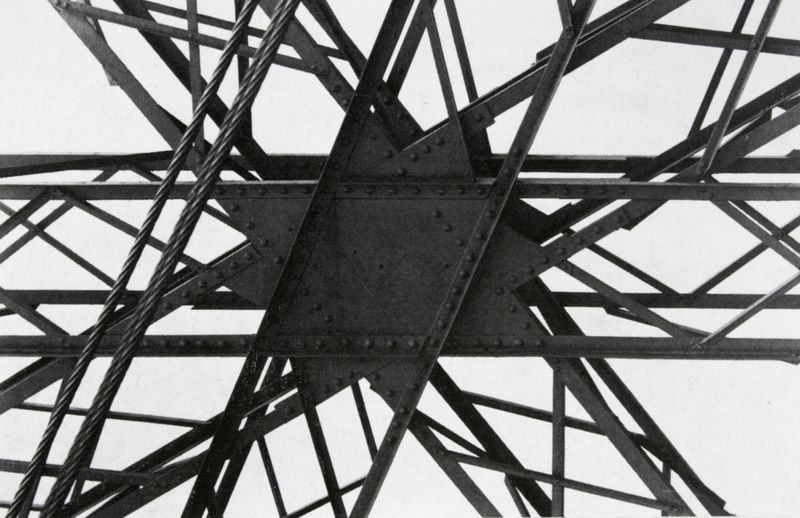
Titel: Eiffelturm, Konstruktionsdetail
Künstler: Gustave Eiffel
Standort: Paris
Institution: Eiffelturm
Schlagwörter: himmel, weiß, dreieck, grau, schwarz, architektur, brücke, rund, formen, linien, industrie, seile, detail, nahaufnahme, metall, knöpfe, nieten, foto, fotografie, photographie, eisen, gerüst, stangen, eckig, kreuz, stern, seil, symmetrisch, form, schwarzweiss, quer, photo, ecken, diagonal, raute, zacken, industrialisierung, eisenbahn, konstruktion, schienen, fotographie, stahl, träger, streben, geometrie, draht, schrauben, verstrebung, winkel, statik, stahlkonstruktion, stahlträger, stahlbau, hochhaus, zackig, stahlseil, niete, trapez, unbunt, drahtseil, rombe, wisß